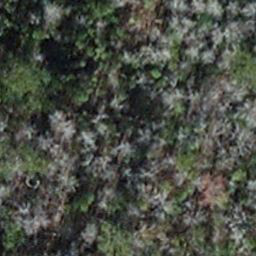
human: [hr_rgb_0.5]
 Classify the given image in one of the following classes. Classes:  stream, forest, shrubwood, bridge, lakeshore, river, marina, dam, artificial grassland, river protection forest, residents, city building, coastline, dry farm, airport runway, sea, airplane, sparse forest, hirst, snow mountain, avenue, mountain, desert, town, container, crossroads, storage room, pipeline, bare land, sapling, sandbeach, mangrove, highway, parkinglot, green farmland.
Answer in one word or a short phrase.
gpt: sapling